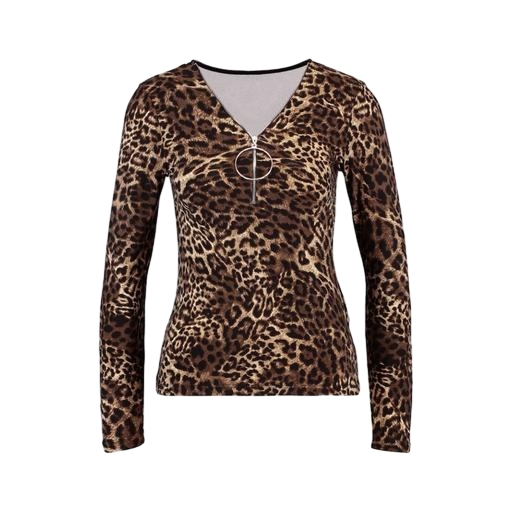
leopard patter long sleeve shirt, leopard print shirt, brown leopard print shirt, white background